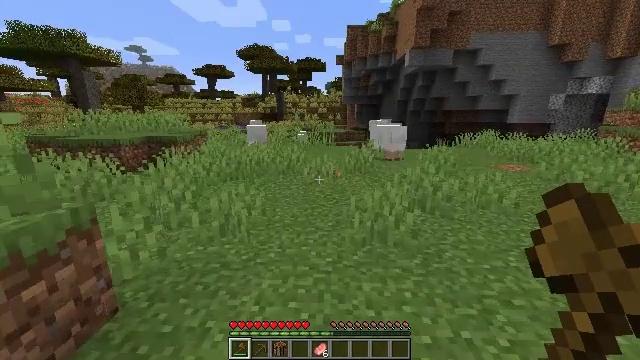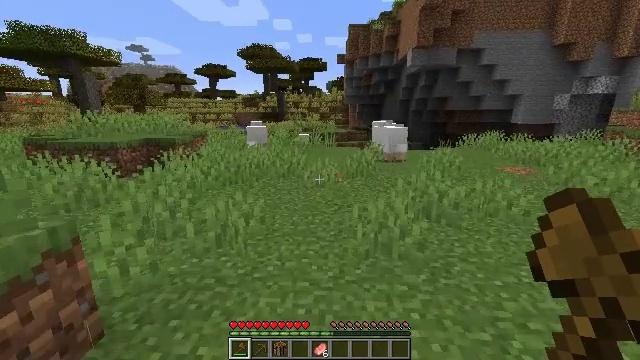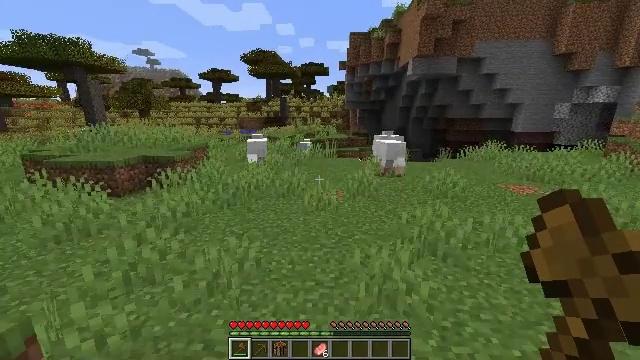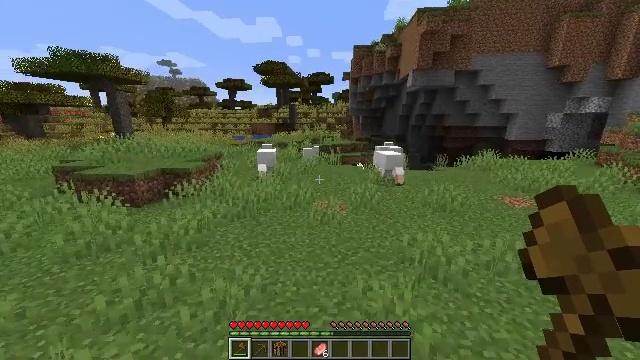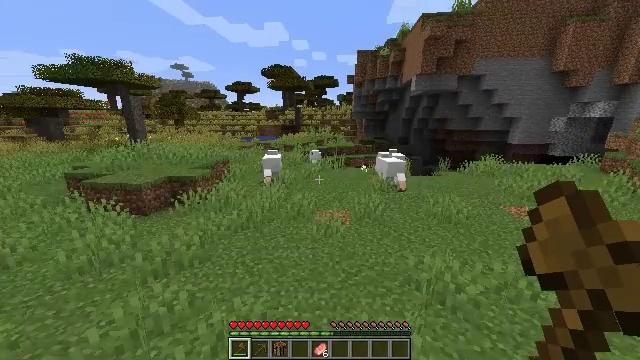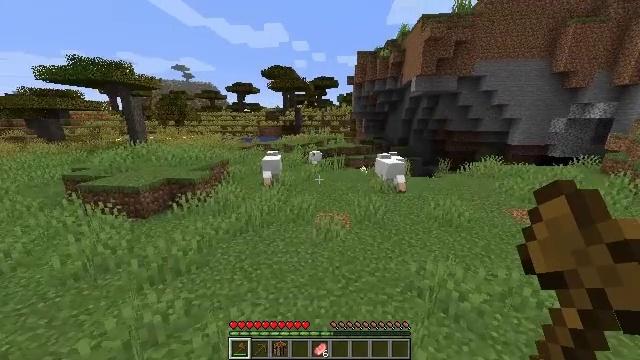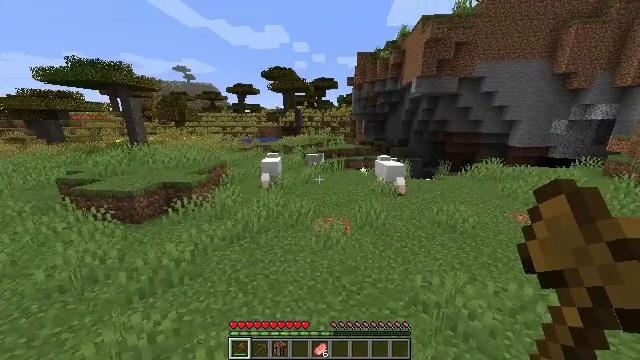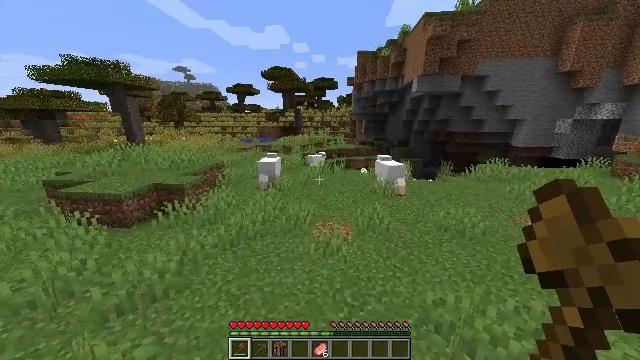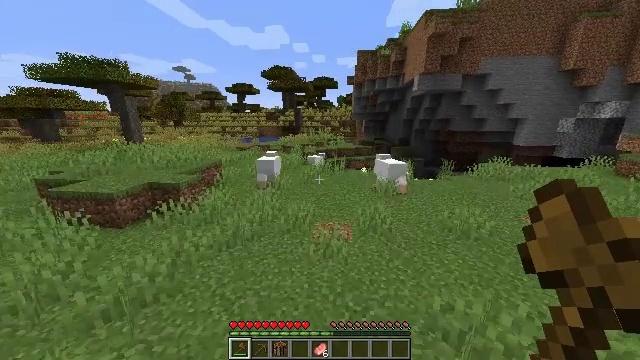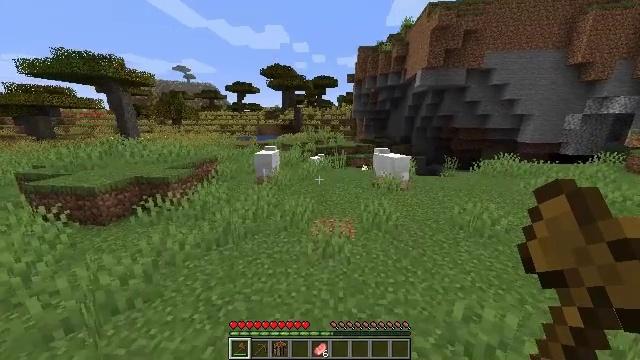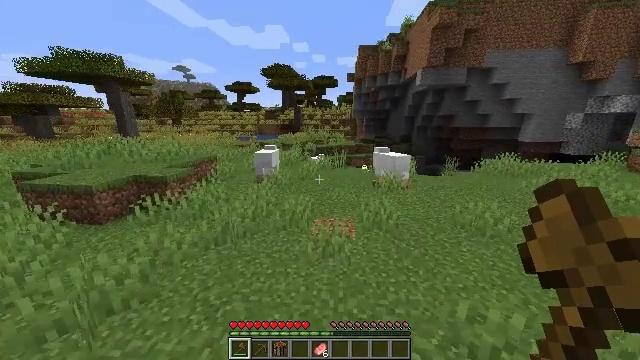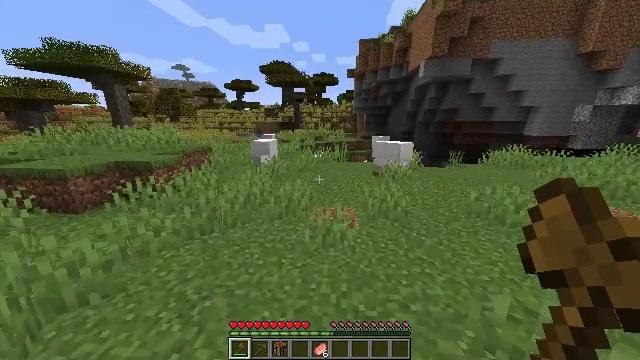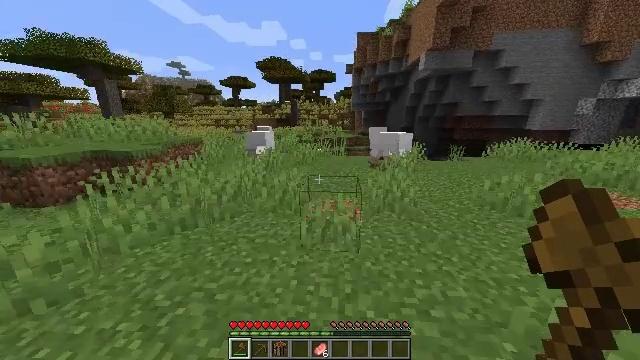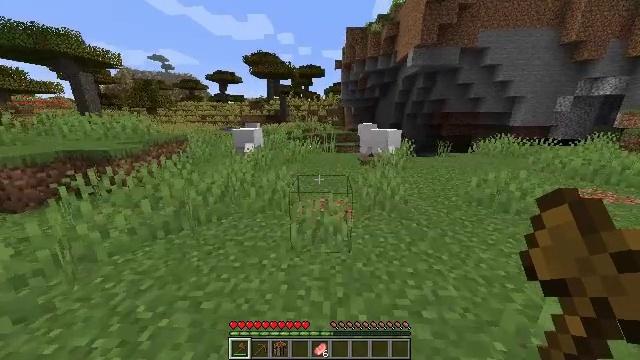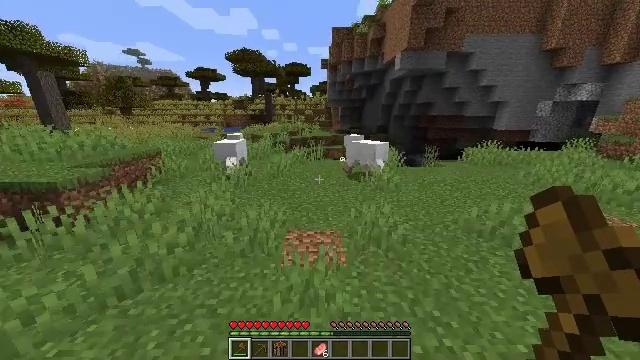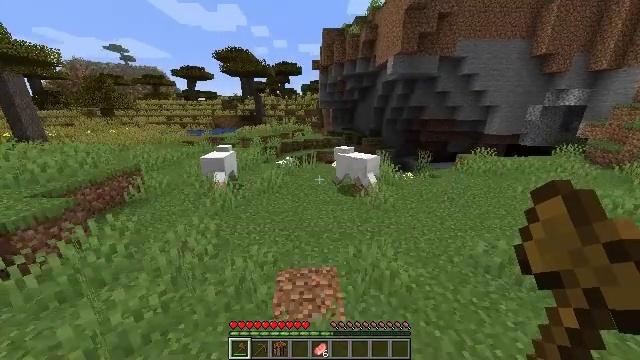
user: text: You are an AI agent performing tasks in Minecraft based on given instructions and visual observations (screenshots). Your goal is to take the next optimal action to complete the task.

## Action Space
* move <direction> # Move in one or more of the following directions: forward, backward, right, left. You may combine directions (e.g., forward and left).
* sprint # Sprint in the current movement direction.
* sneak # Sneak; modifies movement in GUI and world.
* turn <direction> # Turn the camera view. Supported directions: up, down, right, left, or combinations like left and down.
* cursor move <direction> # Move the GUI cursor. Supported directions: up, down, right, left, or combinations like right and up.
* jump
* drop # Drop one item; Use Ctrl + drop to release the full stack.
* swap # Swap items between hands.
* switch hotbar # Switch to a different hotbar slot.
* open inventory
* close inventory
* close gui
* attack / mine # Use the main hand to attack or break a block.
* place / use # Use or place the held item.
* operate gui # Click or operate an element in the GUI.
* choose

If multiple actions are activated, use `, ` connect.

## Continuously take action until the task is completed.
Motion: motion action
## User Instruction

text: Harvest tall grass for seeds.
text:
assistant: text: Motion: move forward, sprint, jump
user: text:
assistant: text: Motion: move forward, sprint, jump
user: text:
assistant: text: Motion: move forward, sprint, turn left, jump
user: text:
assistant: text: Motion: move forward, sprint, turn left, jump
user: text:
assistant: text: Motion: move forward, sprint, jump
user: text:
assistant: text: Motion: move forward, sprint, jump
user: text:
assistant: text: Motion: move forward, jump
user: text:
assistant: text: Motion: move forward, jump
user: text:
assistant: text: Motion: move forward, jump
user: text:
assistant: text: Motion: move forward, jump
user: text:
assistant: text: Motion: move forward, jump
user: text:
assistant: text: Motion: move forward, jump
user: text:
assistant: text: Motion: move forward, turn right, jump
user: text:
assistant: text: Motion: move forward, turn right, jump
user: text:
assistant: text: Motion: move forward, turn right, jump
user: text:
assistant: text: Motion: move forward, turn right, jump
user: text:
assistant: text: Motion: move forward, jump
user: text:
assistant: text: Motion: move forward, jump
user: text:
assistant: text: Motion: move forward, jump
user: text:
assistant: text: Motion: move forward, jump
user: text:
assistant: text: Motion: move forward, jump
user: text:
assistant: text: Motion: move forward, jump
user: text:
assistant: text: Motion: move forward, jump
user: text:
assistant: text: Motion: move forward, jump
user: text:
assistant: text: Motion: move forward, jump
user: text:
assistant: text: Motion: move forward, jump
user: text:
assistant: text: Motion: move forward, jump
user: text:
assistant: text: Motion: move forward, jump
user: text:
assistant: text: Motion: move forward, turn right and down, jump
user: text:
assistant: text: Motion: move forward, turn right, jump